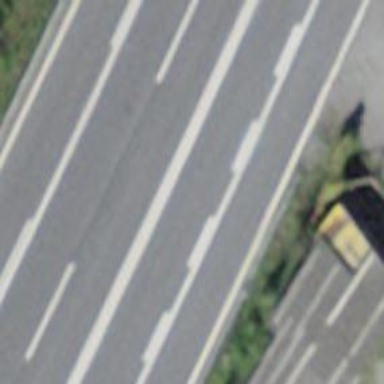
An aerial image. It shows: Asphalt motorway categorized as trunk road.